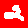
Digit: 2